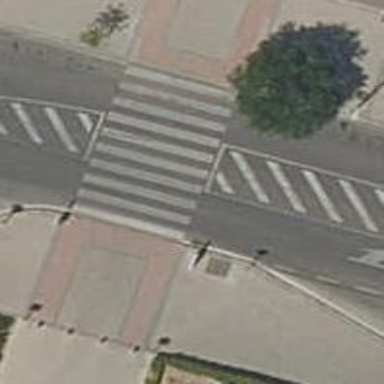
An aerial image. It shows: Zebra crossing on the road.